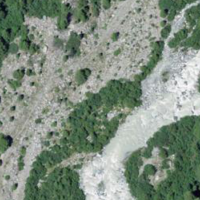
EUNIS habitat code: 47
Species observed at this site:
Chamaenerion dodonaei